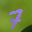
Label: 7